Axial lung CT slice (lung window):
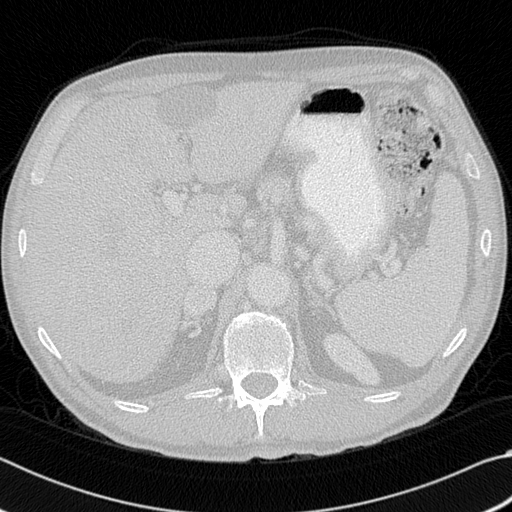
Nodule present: no